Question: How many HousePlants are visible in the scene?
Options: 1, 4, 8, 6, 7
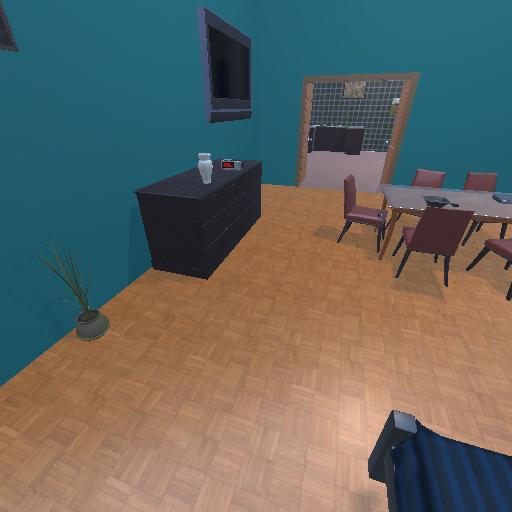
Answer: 1